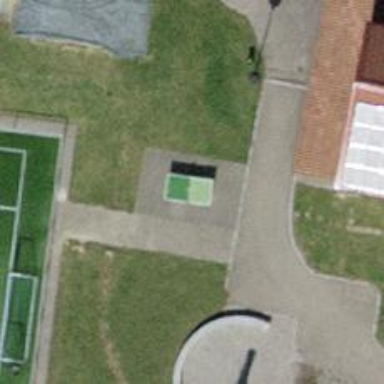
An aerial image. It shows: Pitch for leisure activities.